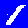
Digit: 1